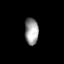
Tissue: lung
Cell type: Epithelial cells
Senescence score: 0.1159
Nuclear area (px): 356
Mean DAPI intensity: 155.354